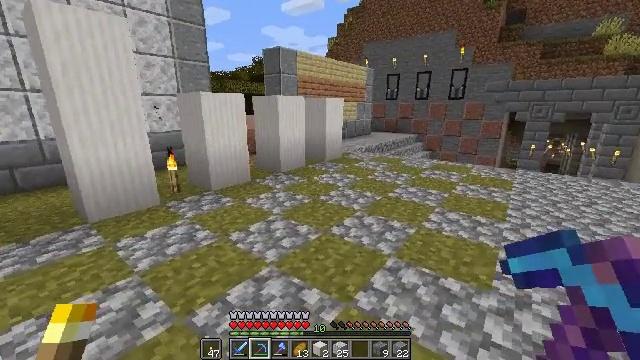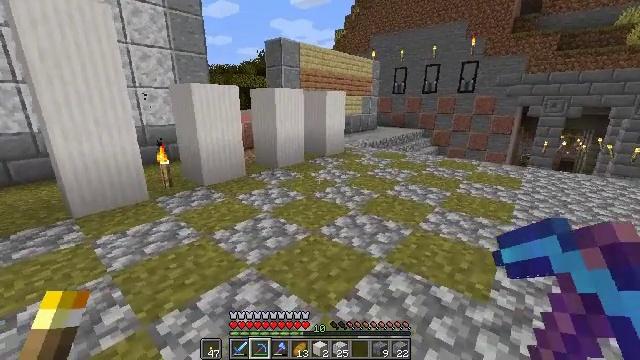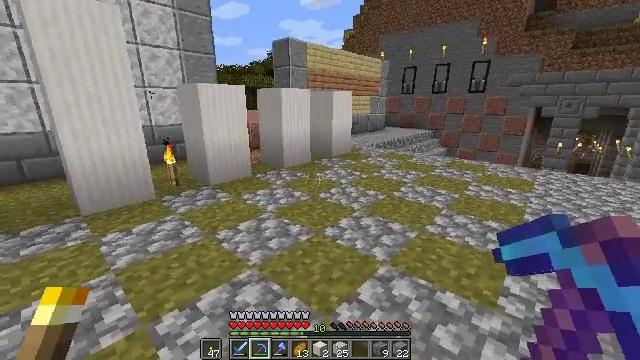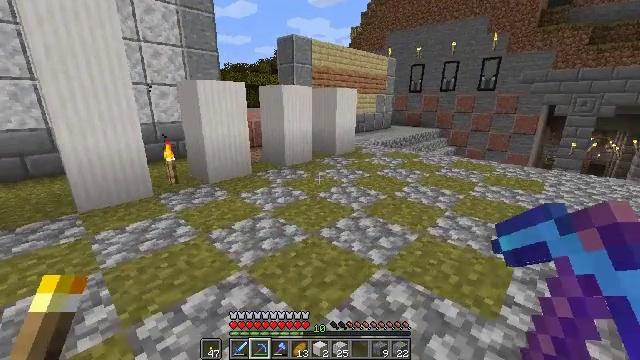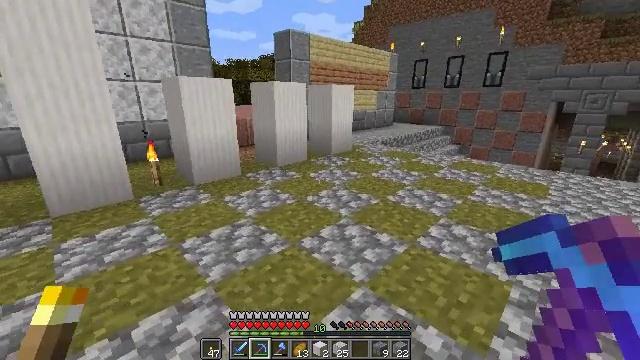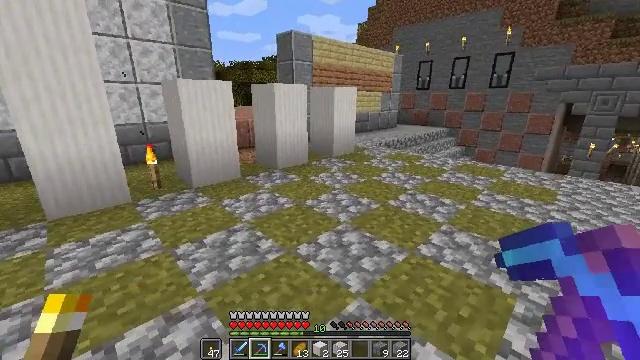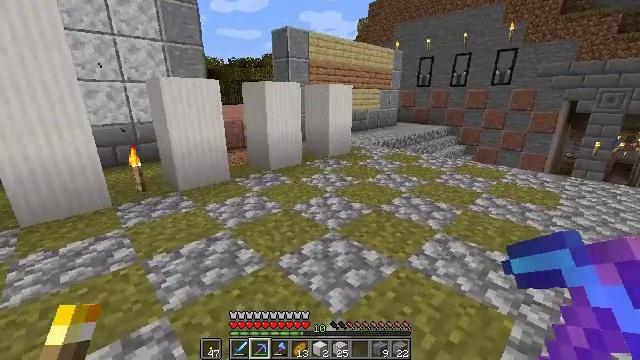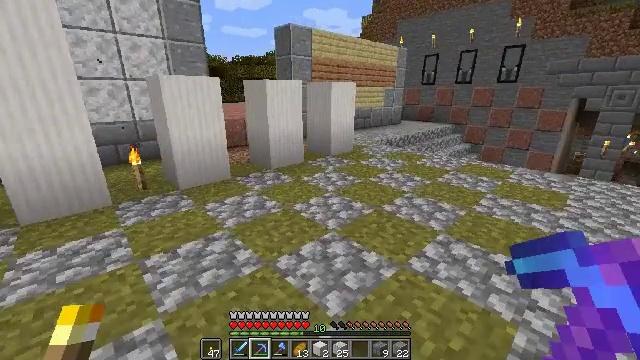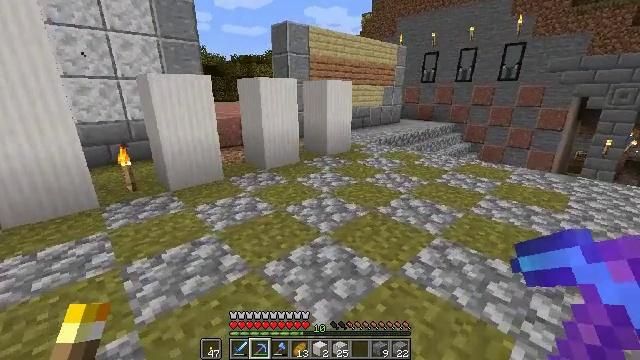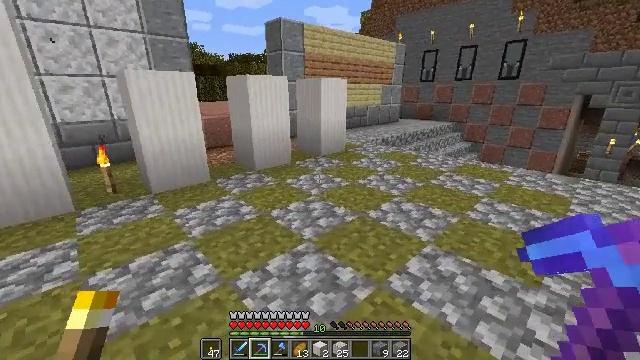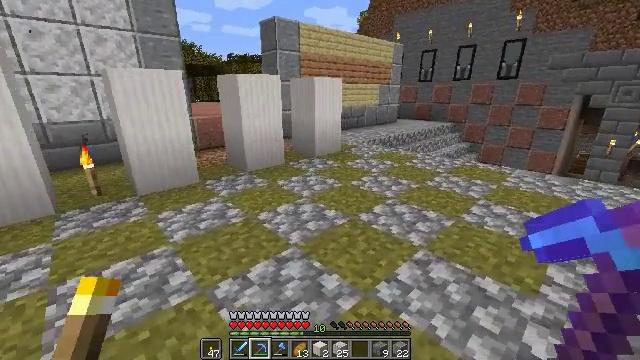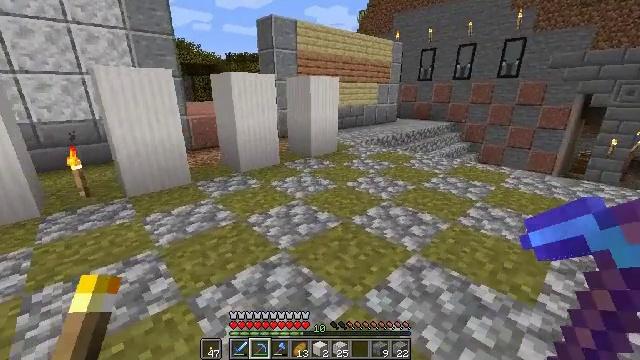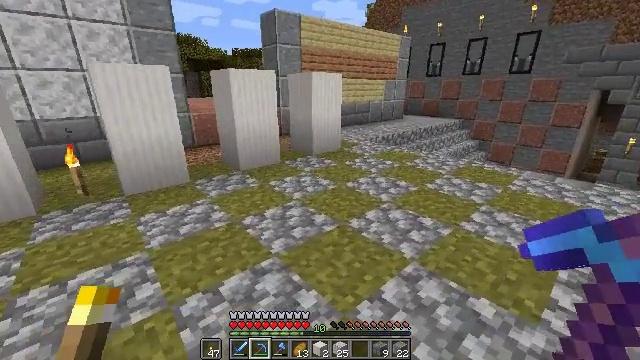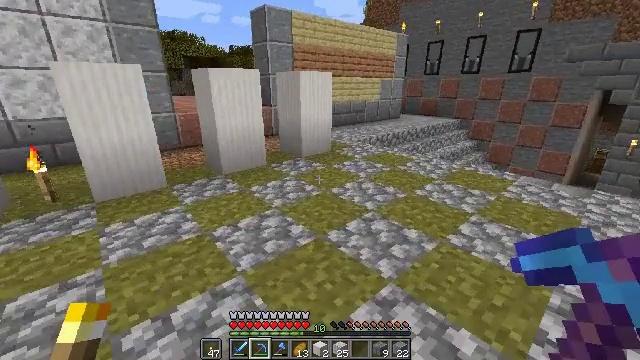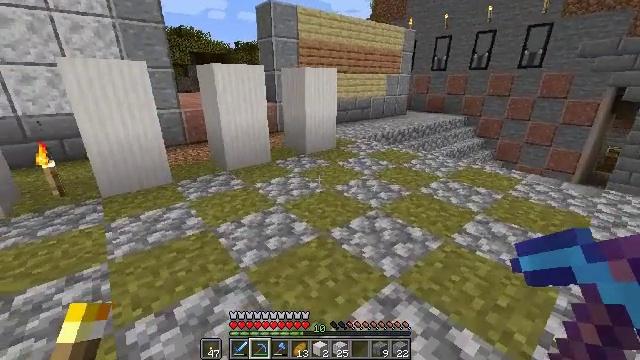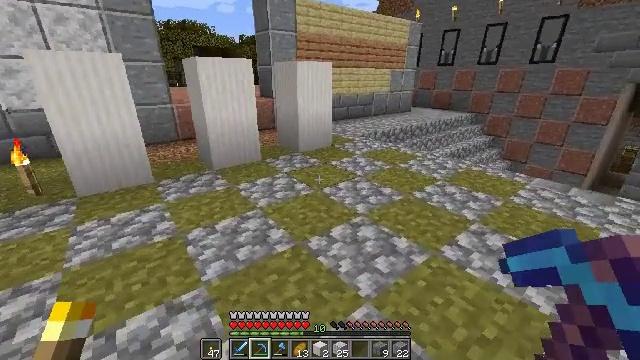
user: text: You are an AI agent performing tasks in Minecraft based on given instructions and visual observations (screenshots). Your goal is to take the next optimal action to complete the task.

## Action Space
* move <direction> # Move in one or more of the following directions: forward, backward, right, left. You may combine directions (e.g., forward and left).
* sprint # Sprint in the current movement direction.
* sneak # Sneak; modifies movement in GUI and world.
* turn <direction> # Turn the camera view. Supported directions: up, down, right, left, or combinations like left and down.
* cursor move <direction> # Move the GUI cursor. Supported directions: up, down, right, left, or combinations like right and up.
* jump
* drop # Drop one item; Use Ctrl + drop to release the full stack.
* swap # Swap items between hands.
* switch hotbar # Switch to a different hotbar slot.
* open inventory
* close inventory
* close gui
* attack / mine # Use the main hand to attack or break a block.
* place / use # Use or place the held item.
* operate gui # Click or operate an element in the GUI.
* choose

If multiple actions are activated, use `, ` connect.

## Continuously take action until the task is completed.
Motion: motion action
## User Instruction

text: Attack the quartz pillar to collect it.
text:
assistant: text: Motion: move forward and move right, turn left and down
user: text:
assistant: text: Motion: move forward and move right, turn left
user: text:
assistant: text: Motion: move forward and move right, turn left
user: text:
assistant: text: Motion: move forward and move right, turn left
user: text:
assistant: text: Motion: move forward and move right, turn left
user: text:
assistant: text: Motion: move forward and move right
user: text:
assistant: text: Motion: move forward and move right
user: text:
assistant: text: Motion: move forward and move right
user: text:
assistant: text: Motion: move forward and move right
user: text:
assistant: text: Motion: move forward and move right
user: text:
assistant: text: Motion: move forward and move right
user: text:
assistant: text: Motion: move forward and move right, turn left
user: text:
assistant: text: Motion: move forward and move right
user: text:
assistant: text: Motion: move forward and move right, turn left
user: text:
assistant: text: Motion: move forward and move right, turn left and down
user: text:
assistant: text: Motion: move forward and move right
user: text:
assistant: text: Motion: move forward and move right
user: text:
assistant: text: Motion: move forward and move right
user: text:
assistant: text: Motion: move forward and move right
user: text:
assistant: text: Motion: move forward and move right
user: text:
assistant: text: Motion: move forward and move right
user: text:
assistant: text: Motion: move forward and move right
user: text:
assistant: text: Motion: move forward and move right, turn left
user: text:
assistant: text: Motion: move forward and move right, turn left and down
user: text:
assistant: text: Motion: move forward and move right, turn left and down
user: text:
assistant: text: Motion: move forward and move right, turn left and down
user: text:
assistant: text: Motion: move forward and move right
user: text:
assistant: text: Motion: move forward and move right
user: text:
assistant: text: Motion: move forward and move right
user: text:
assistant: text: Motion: move forward and move right